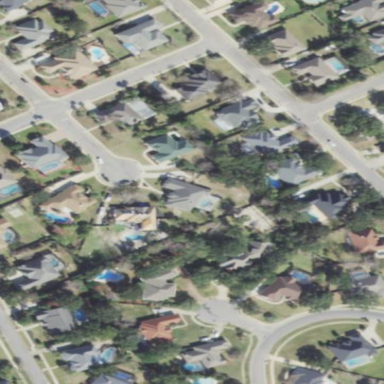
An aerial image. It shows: This residential area consists of single-family homes.